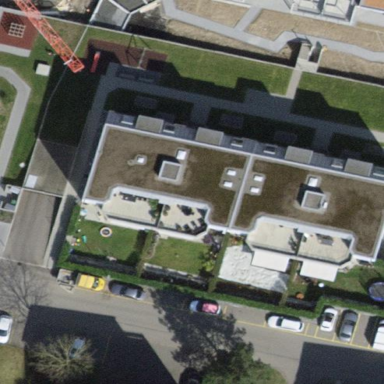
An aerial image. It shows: Image showing building with apartments.